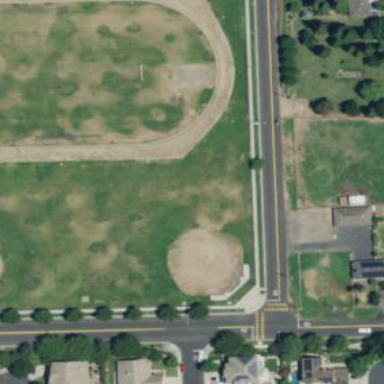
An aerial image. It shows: Baseball pitch for leisure and sports activities.